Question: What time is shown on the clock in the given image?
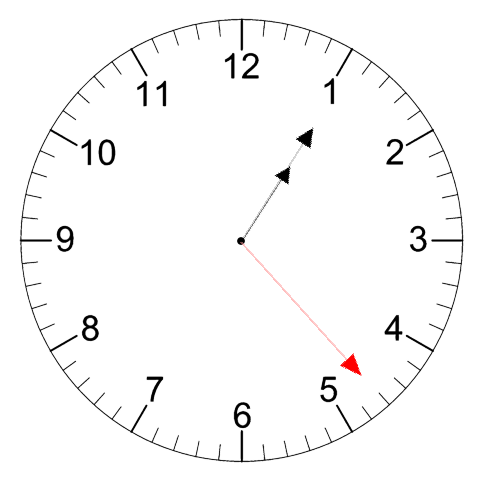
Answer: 01:05:23